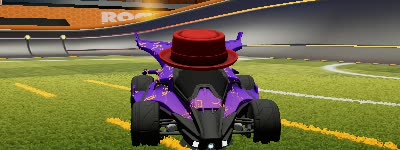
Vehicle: aftershock